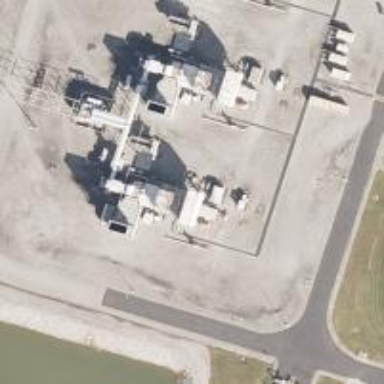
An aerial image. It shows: Gas turbine power generator.